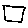
Label: square